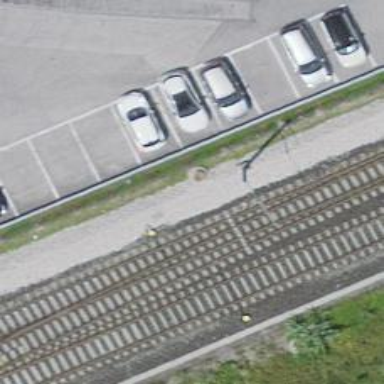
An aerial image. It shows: Single-track railway with electrified contact lines.